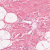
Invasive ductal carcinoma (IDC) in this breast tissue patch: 0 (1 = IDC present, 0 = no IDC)